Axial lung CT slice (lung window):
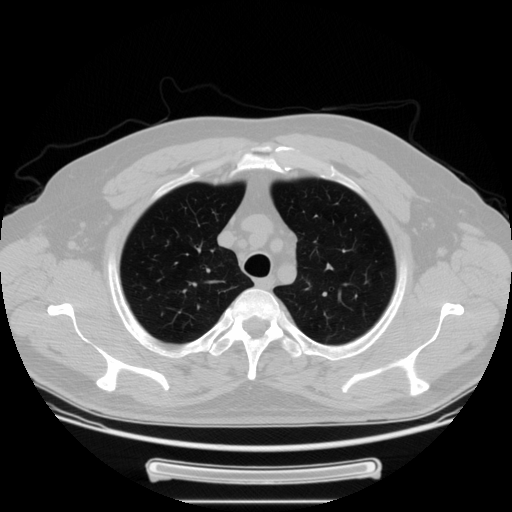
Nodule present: no